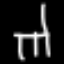
Label: chair